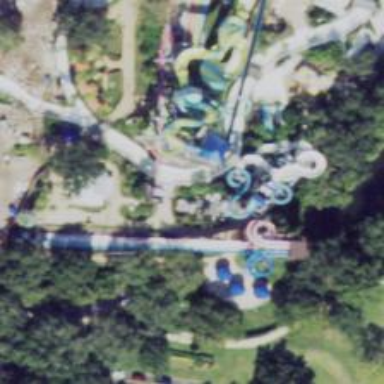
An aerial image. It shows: Water slide attraction.